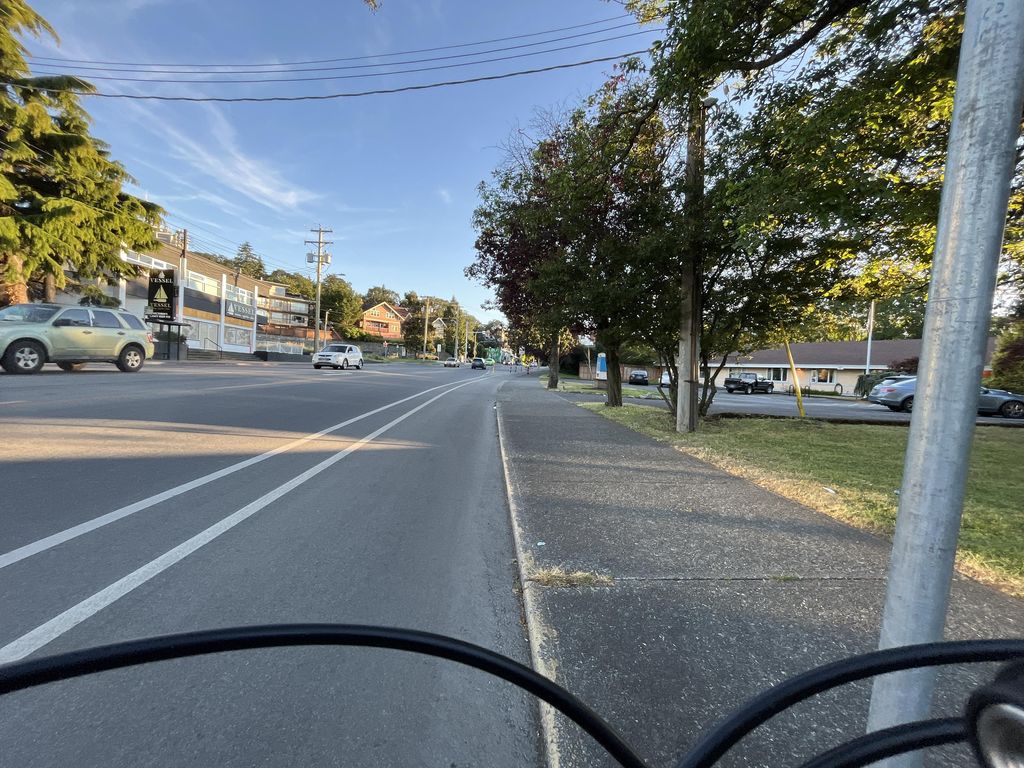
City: victoria